Question: As it stands, my code works with HTML5 and Silverlight. However when I use Flash or HTML4, the upload form stalls. And when I check the uploaded directory, only the first file is uploaded.
Here's my javascript for one of the uploaders:
'''
$("#origShapeUploader").pluploadQueue({
runtimes: 'flash,html4',
url: 'upload.aspx?originals=yes', //with a query string of yes, the files being uploaded won't be given a prefix of 'MOD'
max_file_count: maxfiles,
filters: [
{ title: "Shape files", extensions: "shp,dbf,prj,shx"} //these are the only file types allowed
],
multi_selection: true,
flash_swf_url: '/javascript/plupload.flash.swf', //in case silverlight and html5 support doesn't exist
silverlight_xap_url: '/javascript/plupload.silverlight.xap', //silverlight browser extension
});
'''
This is screaming server side handler issue to me, so here's my code for handling the upload, the MOD prefix is used in a different part of my program.
'''
if (Request.Files.Count > 0)
{
int chunk = Request["chunk"] != null ? int.Parse(Request["chunk"]) : 0;
string fileName = Request["name"] != null ? Request["name"] : string.Empty;
HttpPostedFile fileUpload = Request.Files[0];
var uploadPath = Server.MapPath("~/uploaded-files");
if (Request.QueryString["originals"] == "yes")
{
using (var fs = new FileStream(Path.Combine(uploadPath, fileName), chunk == 0 ? FileMode.Create : FileMode.Append))
{
var buffer = new byte[fileUpload.InputStream.Length];
fileUpload.InputStream.Read(buffer, 0, buffer.Length);
fs.Write(buffer, 0, buffer.Length);
}
}
else
{
using (var fs = new FileStream(Path.Combine(uploadPath, "MOD" + fileName), chunk == 0 ? FileMode.Create : FileMode.Append))
{
var buffer = new byte[fileUpload.InputStream.Length];
fileUpload.InputStream.Read(buffer, 0, buffer.Length);
fs.Write(buffer, 0, buffer.Length);
}
}
'''
}
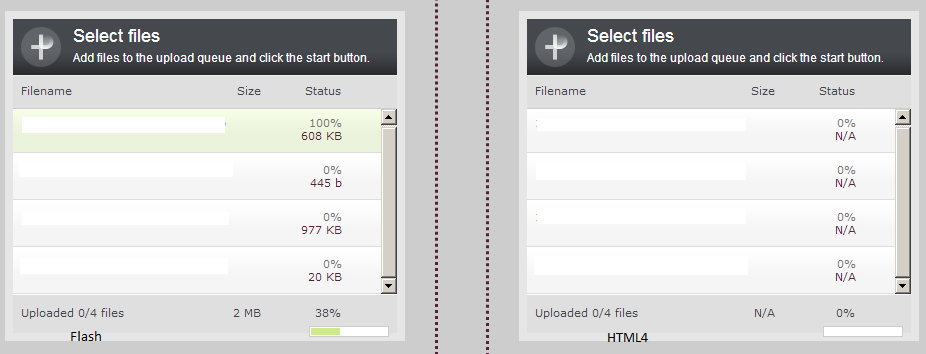
Answer: You need to return at least something from the back-end - OK, DONE, or json confirmation of some kind. Some Flash players have a bug where they do not recognize request completion if no output was returned from server. As for HTML4, it's just how it works.